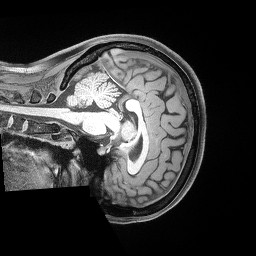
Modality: T1w
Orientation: sagittal
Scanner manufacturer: siemens
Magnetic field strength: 3 T
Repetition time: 2.53 s
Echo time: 0.00169 s